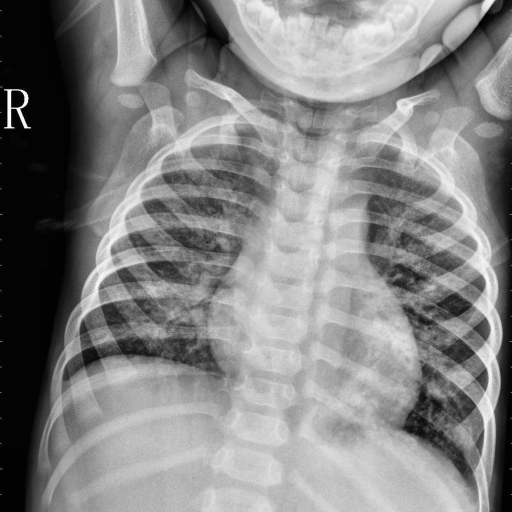
Finding: PNEUMONIA